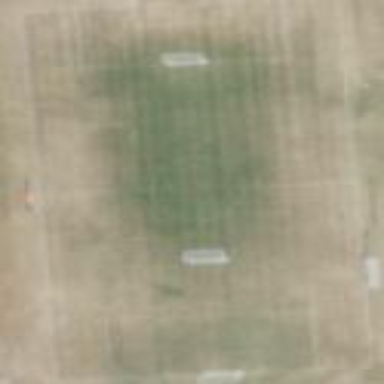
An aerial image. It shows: Soccer pitch for leisureland activities.